Question: I would like to obtain the actual values of the smoothed curve. Precisely, values lying on the smoothed curve so that corresponding values of x and y are known given the point on the curve.
I have discrete data and I fit smoothed curve via 'xyplot(....,type="spline",...)'
The smoothed curve looks like this:

I have tried to fit polynomial so that 'y~x+x^2+x^3...+x^15' so that if x is given, we obtain the "precise" value of y. However, I'm not happy fitting the polynomial etc. What other way would be to obtain the y-axis and x-axis values by moving only on the curve?
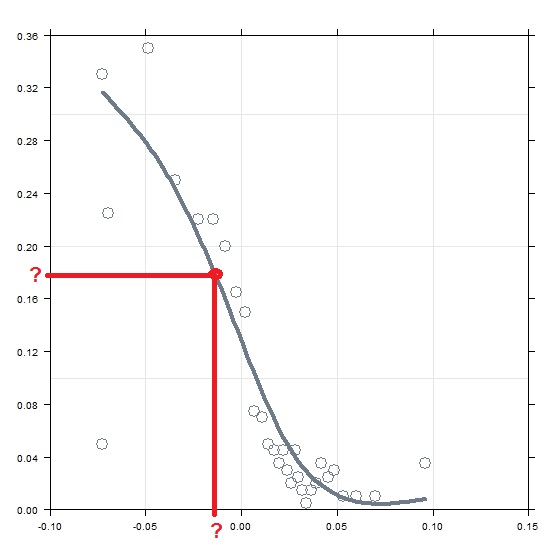
Answer: The documentation, '?xyplot', points you to 'panel.xyplot' and then to 'panel.spline', which returns the model used.
'''
r <- panel.spline(x,y)
predict(r, 3)$y
'''